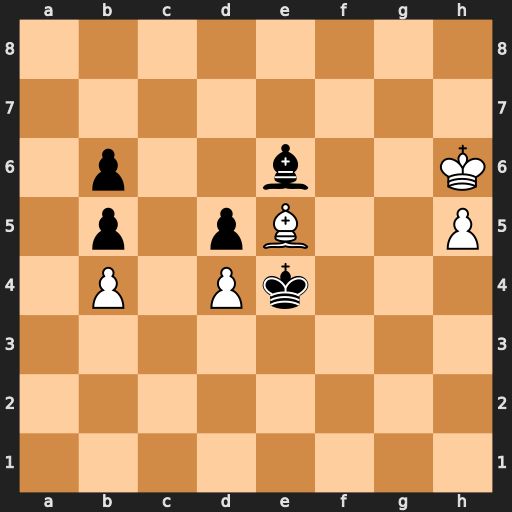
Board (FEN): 8/8/1p2b2K/1p1pB2P/1P1Pk3/8/8/8
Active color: w
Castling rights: -
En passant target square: -
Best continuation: Kg5 Bg8 Kg6